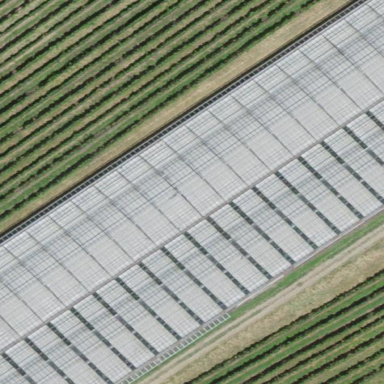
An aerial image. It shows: Greenhouse.